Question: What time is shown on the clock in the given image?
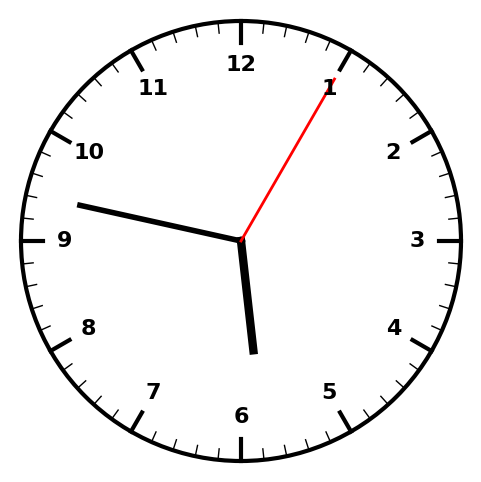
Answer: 05:47:05